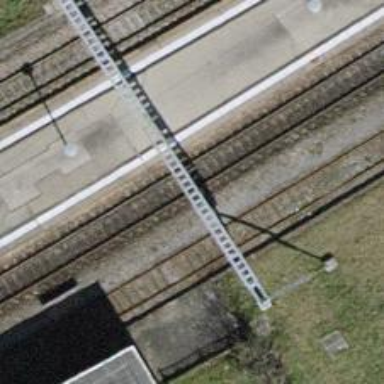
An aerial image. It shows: Railway with electrified contact lines.